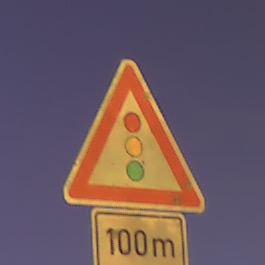
Verkehrszeichen: Lichtzeichenanlage
Zusatzzeichen unten: Entfernungsangaben1
Umgebung: Outdoor, Urban
Tageszeit: Night
Wetter: PartlyCloudy
Licht: Natural
Jahreszeit: NotSpecified
Kontrast: HighContrast